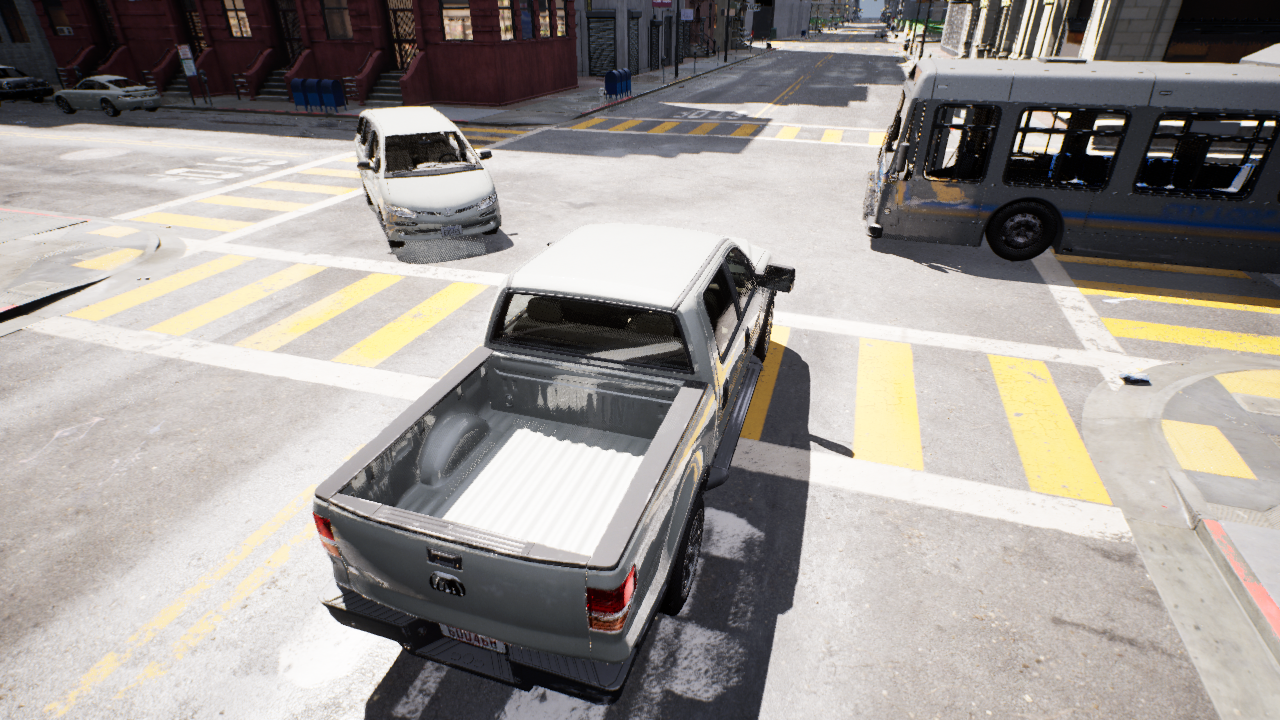
Venue: residential
Lighting: clear day
Vehicle rig: pickup